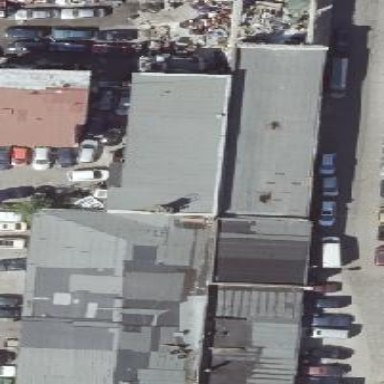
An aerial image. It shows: Commercial building with hipped roof.